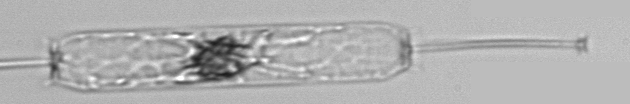
Label: Ditylum_brightwellii